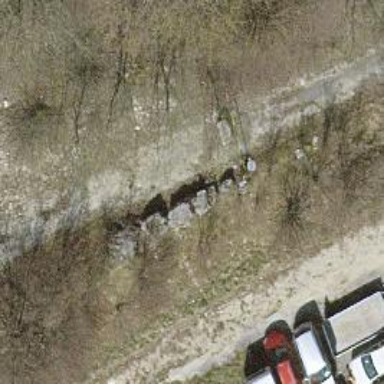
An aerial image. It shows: Block barrier.